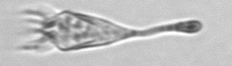
Label: Paratontonia_gracillima